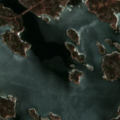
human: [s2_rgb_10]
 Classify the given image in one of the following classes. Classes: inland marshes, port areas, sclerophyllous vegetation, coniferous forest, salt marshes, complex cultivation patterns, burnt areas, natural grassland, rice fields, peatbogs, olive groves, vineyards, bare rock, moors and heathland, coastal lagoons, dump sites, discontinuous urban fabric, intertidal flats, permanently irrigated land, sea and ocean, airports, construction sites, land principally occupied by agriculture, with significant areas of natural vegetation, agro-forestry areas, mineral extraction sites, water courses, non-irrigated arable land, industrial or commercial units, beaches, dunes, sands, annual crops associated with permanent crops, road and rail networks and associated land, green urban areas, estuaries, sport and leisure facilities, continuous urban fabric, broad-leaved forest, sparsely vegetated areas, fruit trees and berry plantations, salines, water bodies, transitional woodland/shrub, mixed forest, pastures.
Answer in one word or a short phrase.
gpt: broad-leaved forest, bare rock, sea and ocean